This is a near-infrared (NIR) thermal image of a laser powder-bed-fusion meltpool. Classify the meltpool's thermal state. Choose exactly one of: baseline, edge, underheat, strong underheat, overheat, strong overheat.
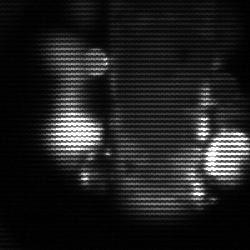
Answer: strong underheat